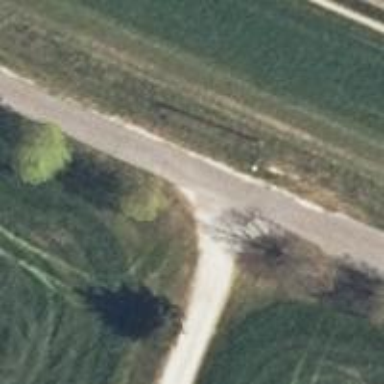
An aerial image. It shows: Asphalt cycleway.